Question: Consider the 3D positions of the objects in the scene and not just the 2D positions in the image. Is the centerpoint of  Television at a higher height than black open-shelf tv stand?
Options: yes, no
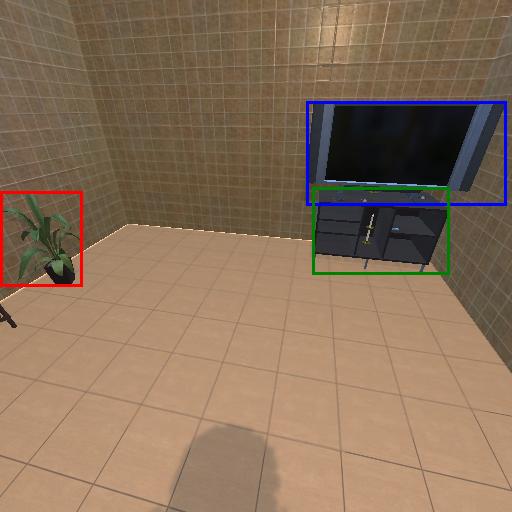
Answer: yes